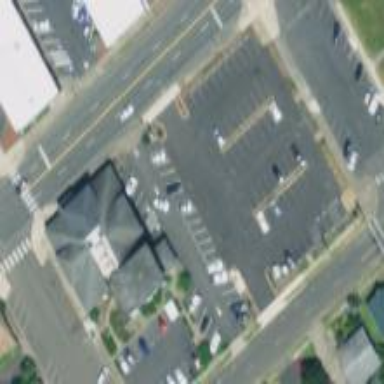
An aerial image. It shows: Parking area with surface.